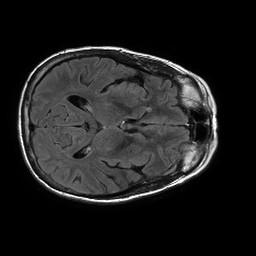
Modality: FLAIR
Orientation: axial
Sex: female
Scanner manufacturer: philips
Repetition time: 11 s
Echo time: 0.125 s